Question: I produce the following PDF with :
My main problem is that the character size is too small even when printed on . Also it appears that the graph could be made more compact. E.g. the width is extended by the presence of the blue, green and brown nodes on the upper left corner, but I see no reason why the entire first two rows could not be shifted to the right, to result in an at least 20% reduction of width. I attach the file at the end.
Since I automatically generate the file I can only modify graph-level attributes or attributes for all nodes and edges or change the invocation, but I can't fine-tune coordinates or particular nodes.
Do you see any obvious ways I could get a more compact layout that would allow larger character sizes?
The invocation I use is:
'''
dot -Gsize="16.52,11.68" -Gratio="fill" -Glandscape=false -Gsplines=ortho -Tpdf graph.gv -o graph.gv.pdf
'''
# graph.gv file
'''
digraph G {
node [
fontname="Times-Bold"
]
concentrate=true
"schemas/toolkit.xsd" [
shape = "record"
style="bold, filled"
fillcolor="cyan"
label = "{toolkit.xsd|vt.edu|OAI/metadata/toolkit}"
]
"schemas/simpledc20021212.xsd" [
shape = "record"
style="bold, filled"
fillcolor="salmon3"
label = "{simpledc20021212.xsd|other domain|http://purl.org/dc/elements/1.1/}"
]
"schemas/stc-v1.30.xsd" [
shape = "record"
style="bold, filled"
fillcolor="lightskyblue"
label = "{stc-v1.30.xsd|ivoa|STC/stc-v1.30.xsd}"
]
"schemas/oai_dc.xsd" [
shape = "record"
style="bold, filled"
fillcolor="limegreen"
label = "{oai_dc.xsd|openarchives|OAI/2.0/oai_dc/}"
]
"schemas/VOApplication.xsd" [
shape = "record"
style="bold, filled"
fillcolor="lightskyblue"
label = "{VOApplication.xsd|ivoa|VOApplication/v1.0rc1}"
]
"schemas/xml.xsd" [
shape = "record"
style="bold, filled"
fillcolor="violetred1"
label = "{xml.xsd|w3.org|XML/1998/namespace}"
]
"schemas/xlink.xsd" [
shape = "record"
style="bold, filled"
fillcolor="violetred1"
label = "{xlink.xsd|w3.org|1999/xlink}"
]
"schemas/OpenSkyNode-v0.2.xsd" [
shape = "record"
style="bold, filled"
fillcolor="lightskyblue"
label = "{OpenSkyNode-v0.2.xsd|ivoa|SkyNode/v0.2}"
]
"schemas/VORegistry-v1.0.xsd" [
shape = "record"
style="bold, filled"
fillcolor="lightskyblue"
label = "{VORegistry-v1.0.xsd|ivoa|VORegistry/v1.0}"
]
"schemas/VOResource-v1.0.xsd" [
shape = "record"
style="bold, filled"
fillcolor="lightskyblue"
label = "{VOResource-v1.0.xsd|ivoa|VOResource/v1.0}"
]
"schemas/ConeSearch-v1.0.xsd" [
shape = "record"
style="bold, filled"
fillcolor="lightskyblue"
label = "{ConeSearch-v1.0.xsd|ivoa|ConeSearch/v1.0}"
]
"schemas/CEAService.xsd" [
shape = "record"
style="bold, filled"
fillcolor="lightskyblue"
label = "{CEAService.xsd|ivoa|CEA/v1.0rc1}"
]
"schemas/VOTable.xsd" [
shape = "record"
style="bold, filled"
fillcolor="lightskyblue"
label = "{VOTable.xsd|ivoa|VOTable/v1.1}"
]
"schemas/CEABase.xsd" [
shape = "record"
style="bold, filled"
fillcolor="lightskyblue"
label = "{CEABase.xsd|ivoa|CEA/base/v1.0rc1}"
]
"schemas/STAP.xsd" [
shape = "record"
style="bold, filled"
fillcolor="yellow"
label = "{STAP.xsd|astrogrid urn|STAP:v1.0}"
]
"schemas/VODataService-v1.0.xsd" [
shape = "record"
style="bold, filled"
fillcolor="lightskyblue"
label = "{VODataService-v1.0.xsd|ivoa|VODataService/v1.0}"
]
"schemas/SIA-v1.0.xsd" [
shape = "record"
style="bold, filled"
fillcolor="lightskyblue"
label = "{SIA-v1.0.xsd|ivoa|SIA/v1.0}"
]
"schemas/SSA-v0.4.xsd" [
shape = "record"
style="bold, filled"
fillcolor="lightskyblue"
label = "{SSA-v0.4.xsd|ivoa|SSA/v0.4}"
]
"schemas/RegistryInterface-v1.0.xsd" [
shape = "record"
style="bold, filled"
fillcolor="lightskyblue"
label = "{RegistryInterface-v1.0.xsd|ivoa|RegistryInterface/v1.0}"
]
"schemas/SSA-v1.0.xsd" [
shape = "record"
style="bold, filled"
fillcolor="lightskyblue"
label = "{SSA-v1.0.xsd|ivoa|SSA/v1.0}"
]
"schemas/TAPRegExt-v1.0.xsd" [
shape = "record"
style="bold, filled"
fillcolor="lightskyblue"
label = "{TAPRegExt-v1.0.xsd|ivoa|TAPRegExt/v1.0}"
]
"NFhttp://www.ivoa.net/xml/VOMetadata/v0.1" [
shape = "record"
color = "magenta1"
fillcolor = "lemonchiffon1"
style="bold, dashed, rounded, filled"
label = "{ivoa|VOMetadata/v0.1}"
]
"NFhttp://www.w3.org/2001/XMLSchema-instance" [
shape = "record"
color = "magenta1"
fillcolor = "lemonchiffon1"
style="bold, dashed, rounded, filled"
label = "{w3.org|2001/XMLSchema-instance}"
]
"schemas/stc-v1.30.xsd" -> "schemas/xlink.xsd" [color="blue"]
"schemas/oai_dc.xsd" -> "schemas/simpledc20021212.xsd" [color="blue"]
"schemas/VOApplication.xsd" -> "schemas/VOResource-v1.0.xsd" [color="blue"]
"schemas/VOApplication.xsd" -> "NFhttp://www.ivoa.net/xml/VOMetadata/v0.1" [color="blue"]
"schemas/OpenSkyNode-v0.2.xsd" -> "schemas/VOResource-v1.0.xsd" [color="blue"]
"schemas/OpenSkyNode-v0.2.xsd" -> "schemas/VODataService-v1.0.xsd" [color="blue"]
"schemas/OpenSkyNode-v0.2.xsd" -> "NFhttp://www.ivoa.net/xml/VOMetadata/v0.1" [color="blue"]
"schemas/VORegistry-v1.0.xsd" -> "schemas/VOResource-v1.0.xsd" [color="blue"]
"schemas/VORegistry-v1.0.xsd" -> "NFhttp://www.ivoa.net/xml/VOMetadata/v0.1" [color="blue"]
"schemas/VOResource-v1.0.xsd" -> "NFhttp://www.ivoa.net/xml/VOMetadata/v0.1" [color="blue"]
"schemas/ConeSearch-v1.0.xsd" -> "schemas/VOResource-v1.0.xsd" [color="blue"]
"schemas/ConeSearch-v1.0.xsd" -> "NFhttp://www.ivoa.net/xml/VOMetadata/v0.1" [color="blue"]
"schemas/CEAService.xsd" -> "schemas/VOTable.xsd" [color="blue"]
"schemas/CEAService.xsd" -> "schemas/VODataService-v1.0.xsd" [color="blue"]
"schemas/CEAService.xsd" -> "schemas/VOResource-v1.0.xsd" [color="blue"]
"schemas/CEAService.xsd" -> "NFhttp://www.ivoa.net/xml/VOMetadata/v0.1" [color="blue"]
"schemas/CEAService.xsd" -> "schemas/CEABase.xsd" [color="blue"]
"schemas/CEAService.xsd" -> "schemas/VOApplication.xsd" [color="blue"]
"schemas/CEABase.xsd" -> "schemas/VODataService-v1.0.xsd" [color="blue"]
"schemas/STAP.xsd" -> "schemas/VOResource-v1.0.xsd" [color="blue"]
"schemas/VODataService-v1.0.xsd" -> "schemas/VOResource-v1.0.xsd" [color="blue"]
"schemas/VODataService-v1.0.xsd" -> "schemas/stc-v1.30.xsd" [color="blue"]
"schemas/VODataService-v1.0.xsd" -> "NFhttp://www.ivoa.net/xml/VOMetadata/v0.1" [color="blue"]
"schemas/SIA-v1.0.xsd" -> "schemas/VOResource-v1.0.xsd" [color="blue"]
"schemas/SIA-v1.0.xsd" -> "schemas/VODataService-v1.0.xsd" [color="blue"]
"schemas/SIA-v1.0.xsd" -> "NFhttp://www.ivoa.net/xml/VOMetadata/v0.1" [color="blue"]
"schemas/SSA-v0.4.xsd" -> "schemas/VOResource-v1.0.xsd" [color="blue"]
"schemas/SSA-v0.4.xsd" -> "schemas/VODataService-v1.0.xsd" [color="blue"]
"schemas/SSA-v0.4.xsd" -> "NFhttp://www.ivoa.net/xml/VOMetadata/v0.1" [color="blue"]
"schemas/RegistryInterface-v1.0.xsd" -> "schemas/VOResource-v1.0.xsd" [color="blue"]
"schemas/SSA-v1.0.xsd" -> "schemas/VOResource-v1.0.xsd" [color="blue"]
"schemas/SSA-v1.0.xsd" -> "NFhttp://www.ivoa.net/xml/VOMetadata/v0.1" [color="blue"]
"schemas/TAPRegExt-v1.0.xsd" -> "schemas/VOResource-v1.0.xsd" [color="blue"]
"schemas/TAPRegExt-v1.0.xsd" -> "NFhttp://www.ivoa.net/xml/VOMetadata/v0.1" [color="blue"]
"schemas/TAPRegExt-v1.0.xsd" -> "NFhttp://www.w3.org/2001/XMLSchema-instance" [color="blue"]
}
'''
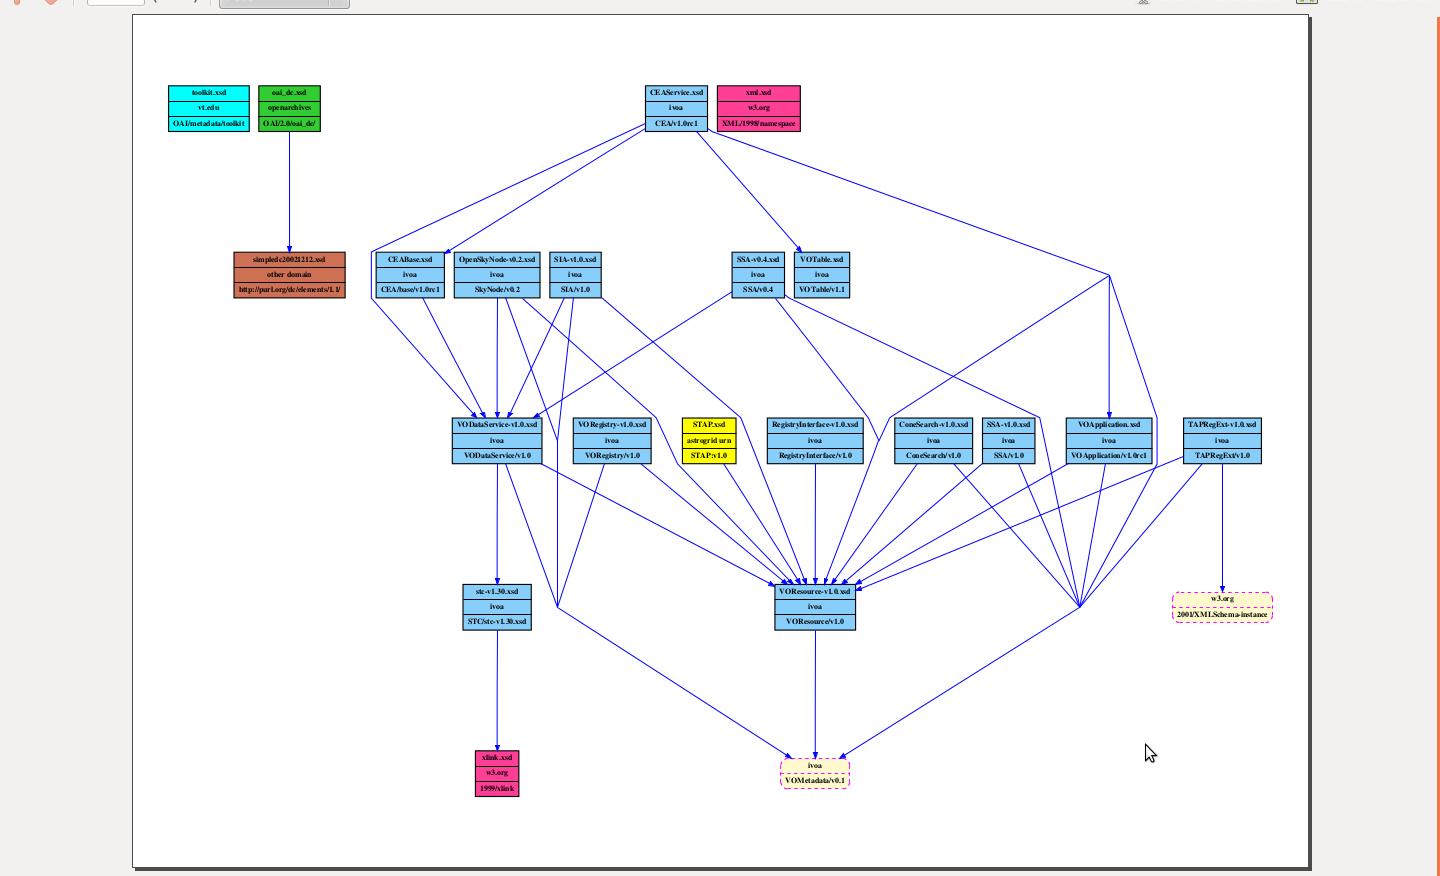
Answer: The <URL> utility can lead to a more compact graph.
Try the following command line:
'''
unflatten -f -l 2 graph.gv | dot -Gsize="16.52,11.68" -Gratio="fill" -Glandscape=false -Gsplines=ortho -Tpdf -o graph.gv.pdf
'''
Depending on your various automatically generated graphs, maybe some other values for unflatten are more appropriate to cover all of them.